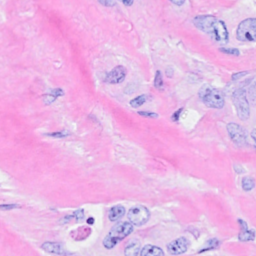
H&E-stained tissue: Breast